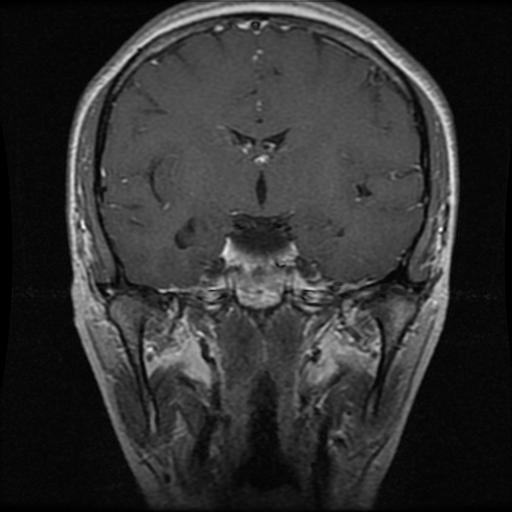
Label: pituitary